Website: macys
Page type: billing-address
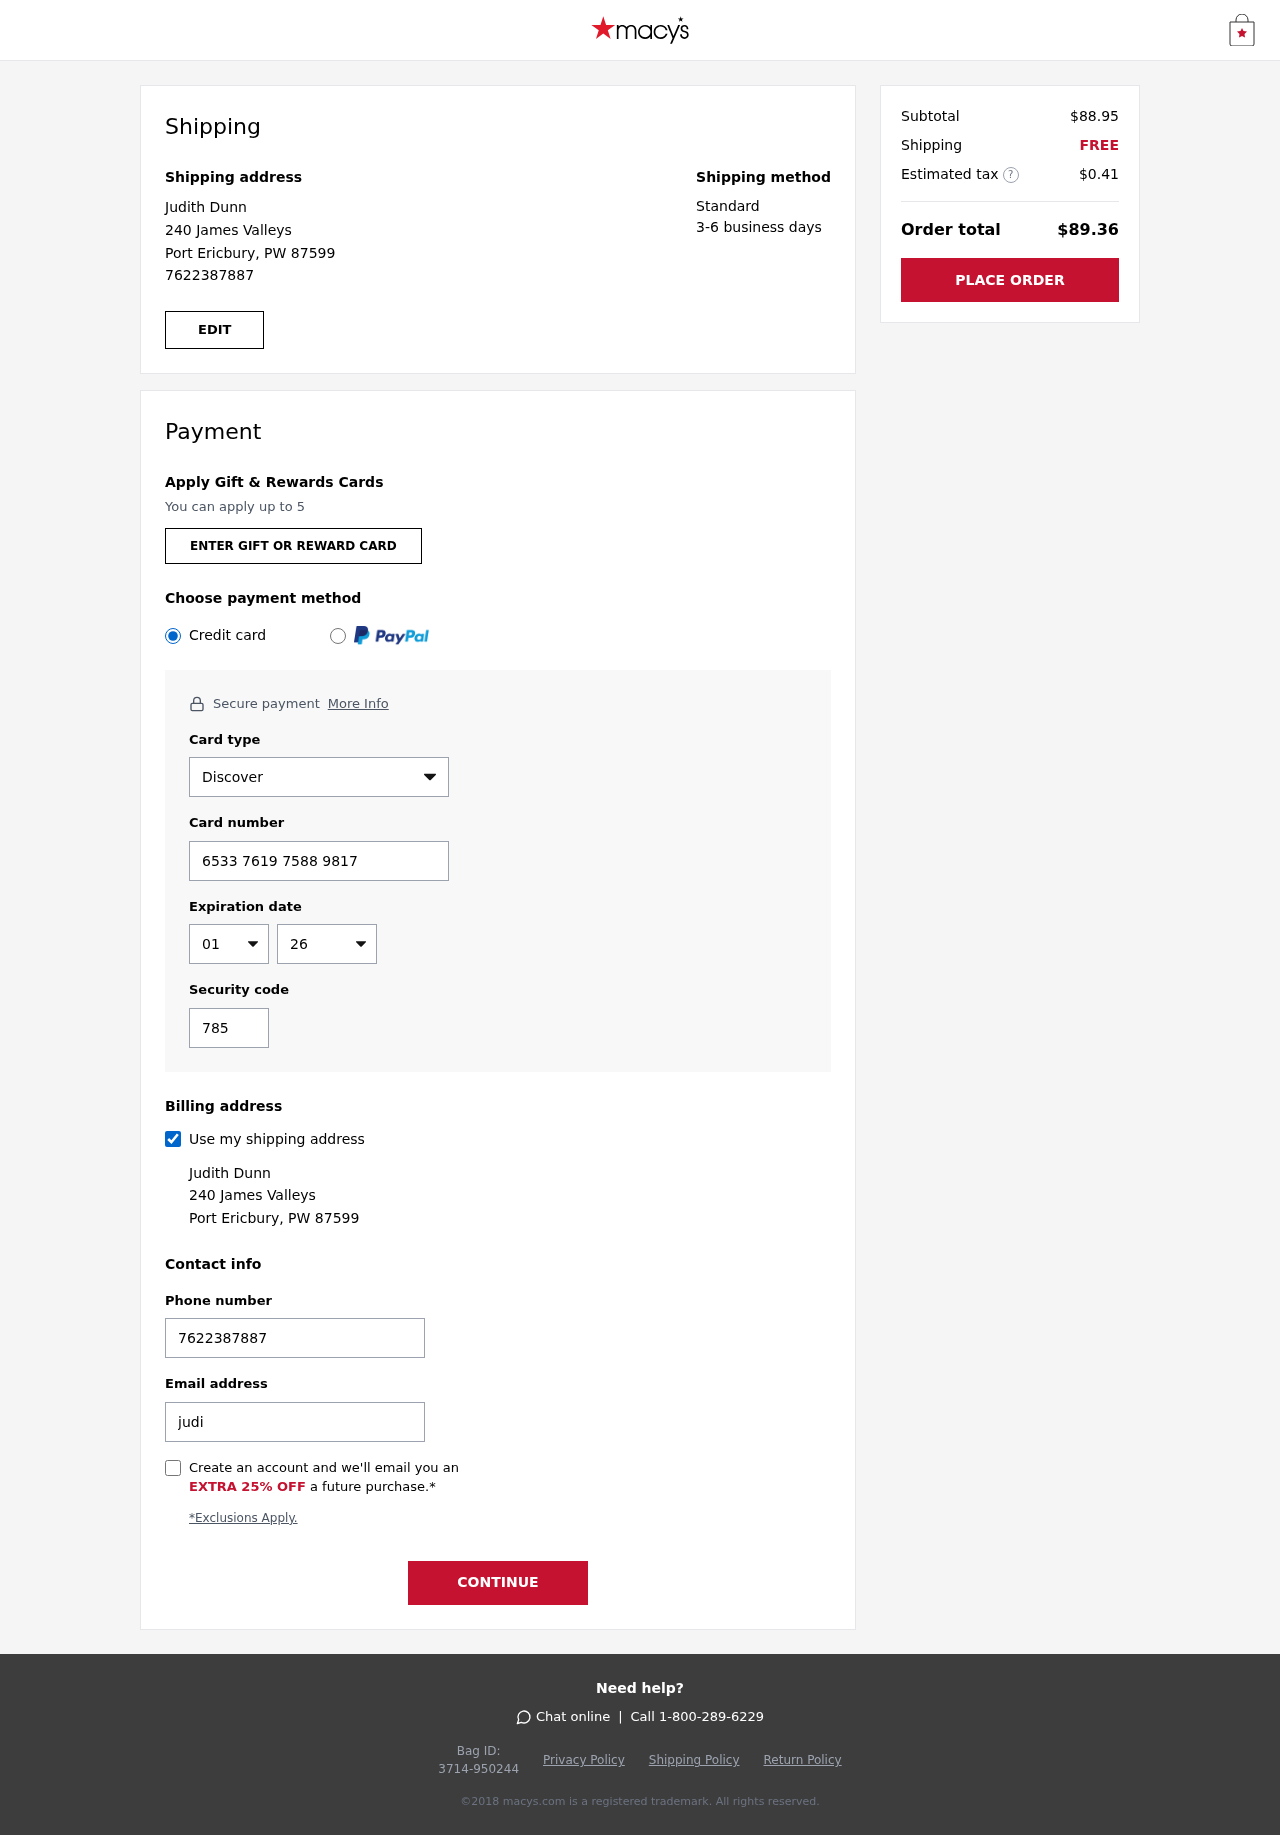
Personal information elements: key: PII_CARD_CVV
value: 785
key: PII_CARD_EXPIRY_MONTH
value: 01
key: PII_CARD_EXPIRY_YEAR
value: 26
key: PII_CARD_NUMBER
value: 6533 7619 7588 9817
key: PII_CARD_TYPE
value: Discover
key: PII_EMAIL
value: judith.dunn@yahoo.com
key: PII_FULLNAME
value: Judith Dunn
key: PII_PHONE
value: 7622387887
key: PII_STREET
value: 240 James Valleys
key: PII_CITY_STATE_ZIP
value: Port Ericbury, PW 87599
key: PII_FIRSTNAME
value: Judith
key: PII_LASTNAME
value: Dunn
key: PII_FULLNAME2
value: Judith Dunn
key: PII_FULLNAME3
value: Judith Dunn
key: PII_FIRSTNAME2
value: Judith
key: PII_FIRSTNAME3
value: Judith
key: PII_LASTNAME2
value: Dunn
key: PII_LASTNAME3
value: Dunn
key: PII_FIRSTNAME_DERIVED
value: Judith
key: PII_LASTNAME_DERIVED
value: Dunn
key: PII_FULLNAME_DERIVED
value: Judith Dunn
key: PII_NAME_FULL_DERIVED
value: Judith Dunn
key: PII_STREET2
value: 240 James Valleys
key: PII_PHONE2
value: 7622387887
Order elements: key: ORDER_SUBTOTAL
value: $88.95
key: ORDER_SHIPPING_COST
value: FREE
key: ORDER_TAX
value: $0.41
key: ORDER_TOTAL
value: $89.36